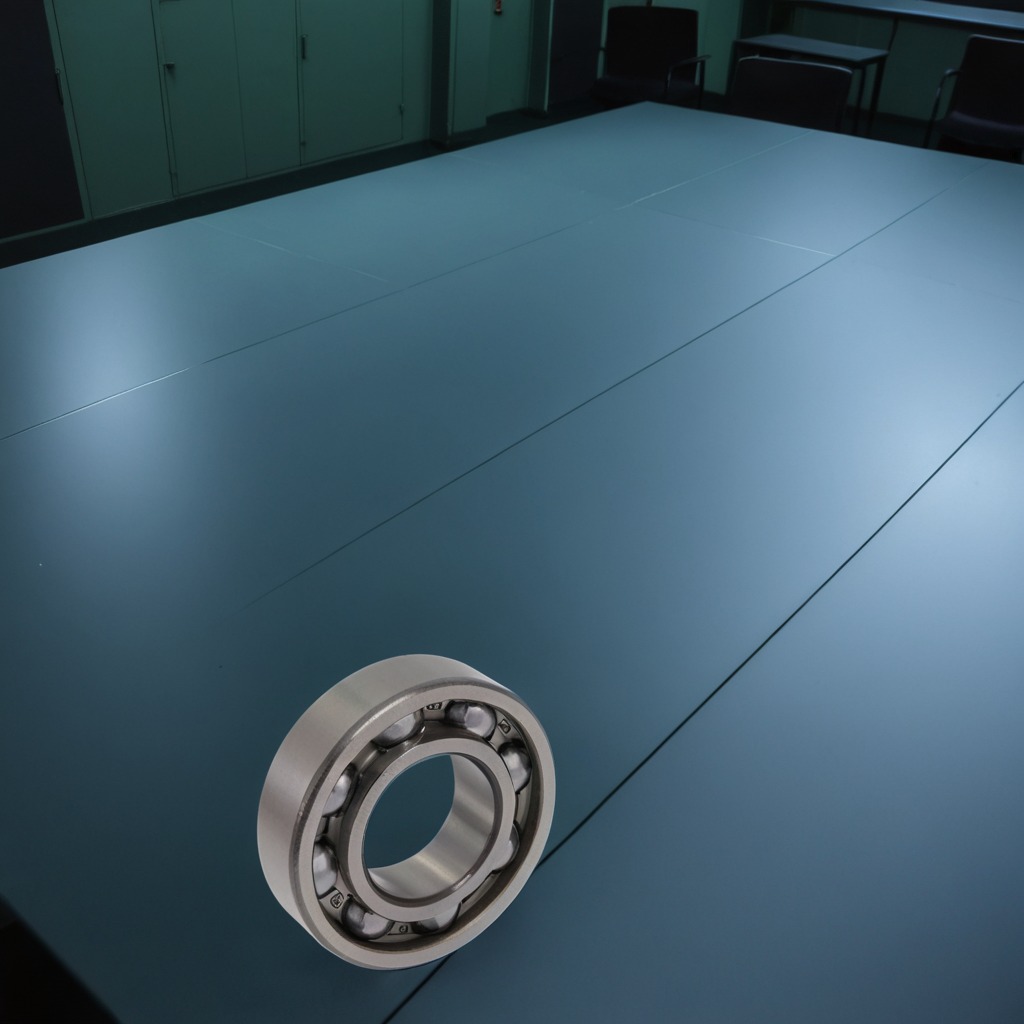
A metal ball bearing lies on a clean empty table in a railway signal maintenance room lit by harsh overhead fluorescents photorealistic surface textures crisp shadows high dynamic range